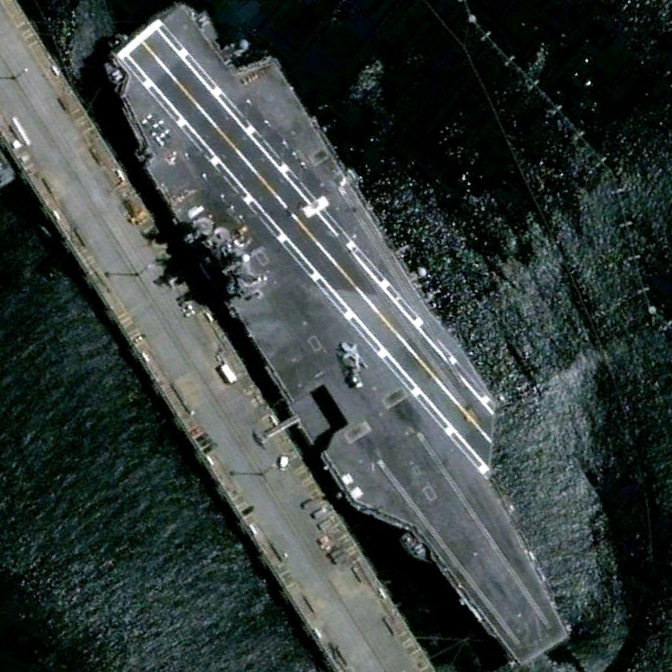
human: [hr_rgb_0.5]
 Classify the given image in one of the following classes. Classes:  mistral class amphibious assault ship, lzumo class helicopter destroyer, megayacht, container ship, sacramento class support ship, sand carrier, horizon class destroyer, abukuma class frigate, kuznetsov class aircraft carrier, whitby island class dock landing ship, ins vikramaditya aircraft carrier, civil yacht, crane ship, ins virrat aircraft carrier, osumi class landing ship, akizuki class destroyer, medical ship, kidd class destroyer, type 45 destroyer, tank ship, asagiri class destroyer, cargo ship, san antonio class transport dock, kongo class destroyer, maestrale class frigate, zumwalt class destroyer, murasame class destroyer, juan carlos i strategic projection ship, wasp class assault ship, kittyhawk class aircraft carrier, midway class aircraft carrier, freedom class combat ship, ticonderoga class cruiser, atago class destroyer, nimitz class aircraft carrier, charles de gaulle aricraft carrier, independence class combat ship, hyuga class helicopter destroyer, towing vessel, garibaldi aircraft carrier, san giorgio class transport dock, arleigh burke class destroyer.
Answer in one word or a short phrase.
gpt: Nimitz class aircraft carrier